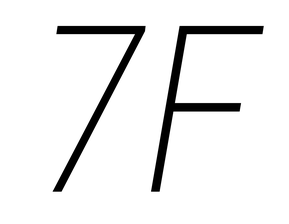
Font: Roboto-Italic_Condensed_ExtraLight_Italic